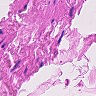
Metastatic tissue present: no